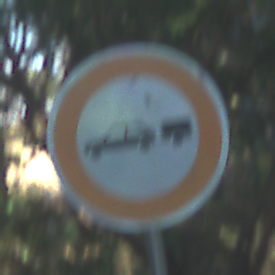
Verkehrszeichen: VerbotPersonenkraftwagenMitAnhaenger
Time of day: MorningAfternoon
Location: Outdoor (Nature)
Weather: Clear
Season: NotSpecified
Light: Natural